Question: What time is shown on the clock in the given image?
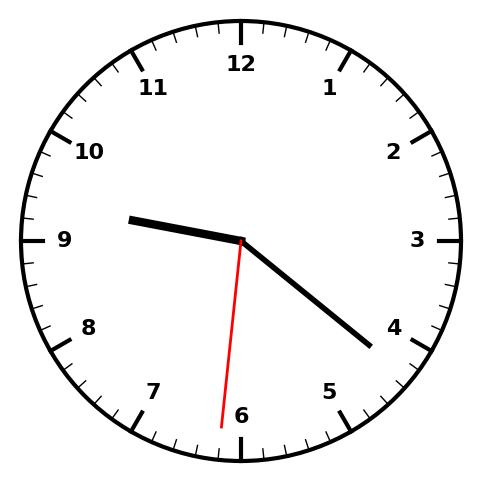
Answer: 09:21:31